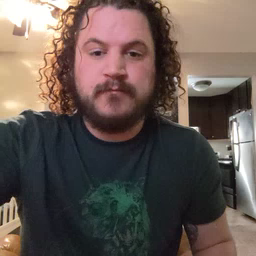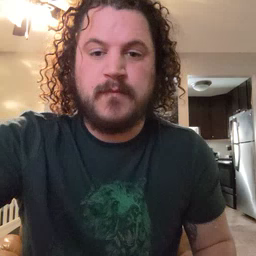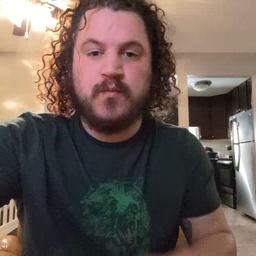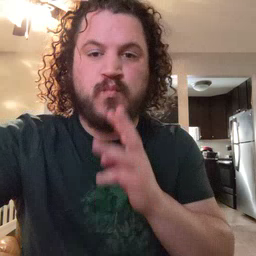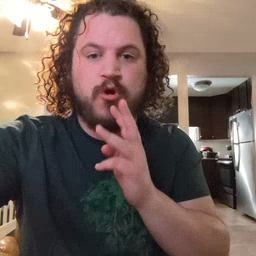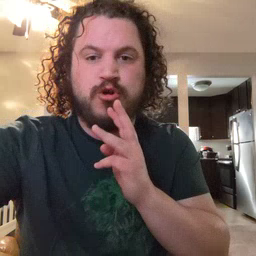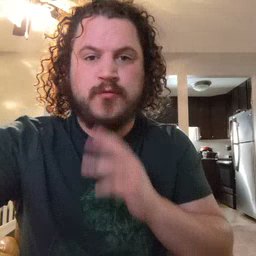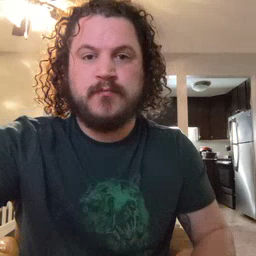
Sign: water